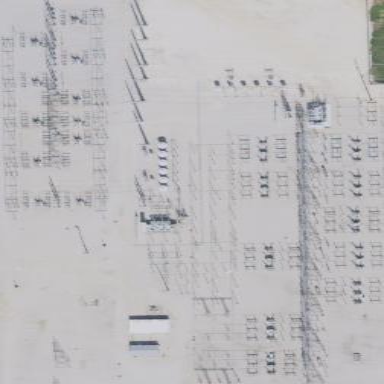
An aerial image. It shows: Power substation enclosed by fence.